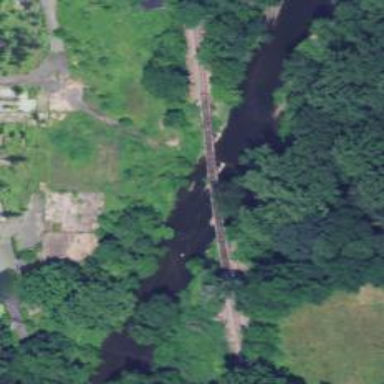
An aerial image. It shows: Preserved railway bridge with rails.